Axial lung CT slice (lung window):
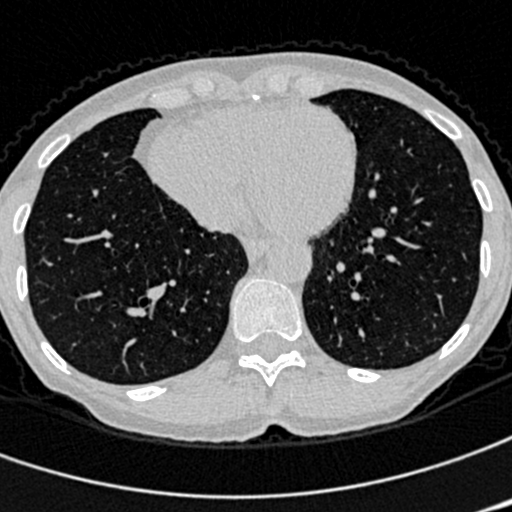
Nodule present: no